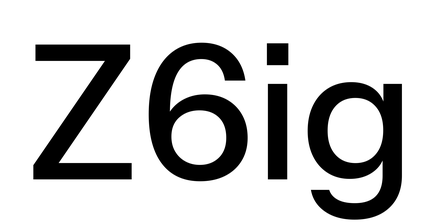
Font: InstrumentSans_Medium